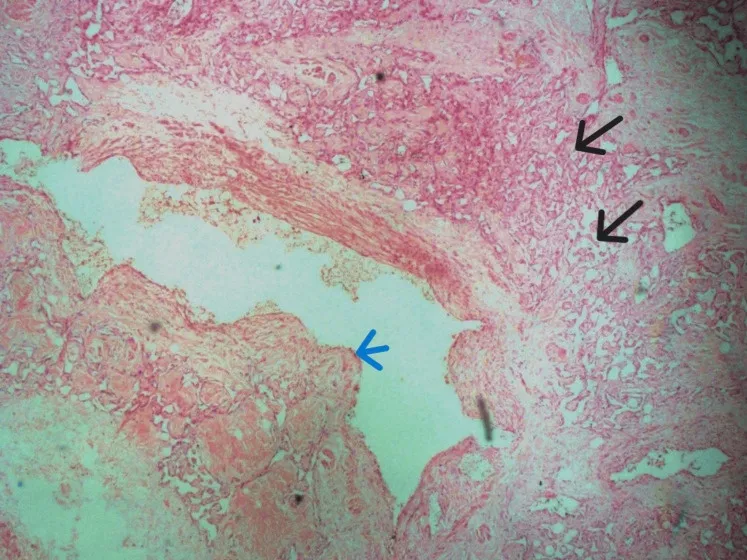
Photomicrograph displaying a large central thick-walled vein with herniation of a wall segment into the lumen (indicated by a blue arrow). Additionally, multiple small vessels are visible in the wall of the large vein (indicated by black arrows). Stained with H&E, at x400 magnification.
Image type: pathology (h&e)